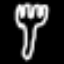
Label: fork